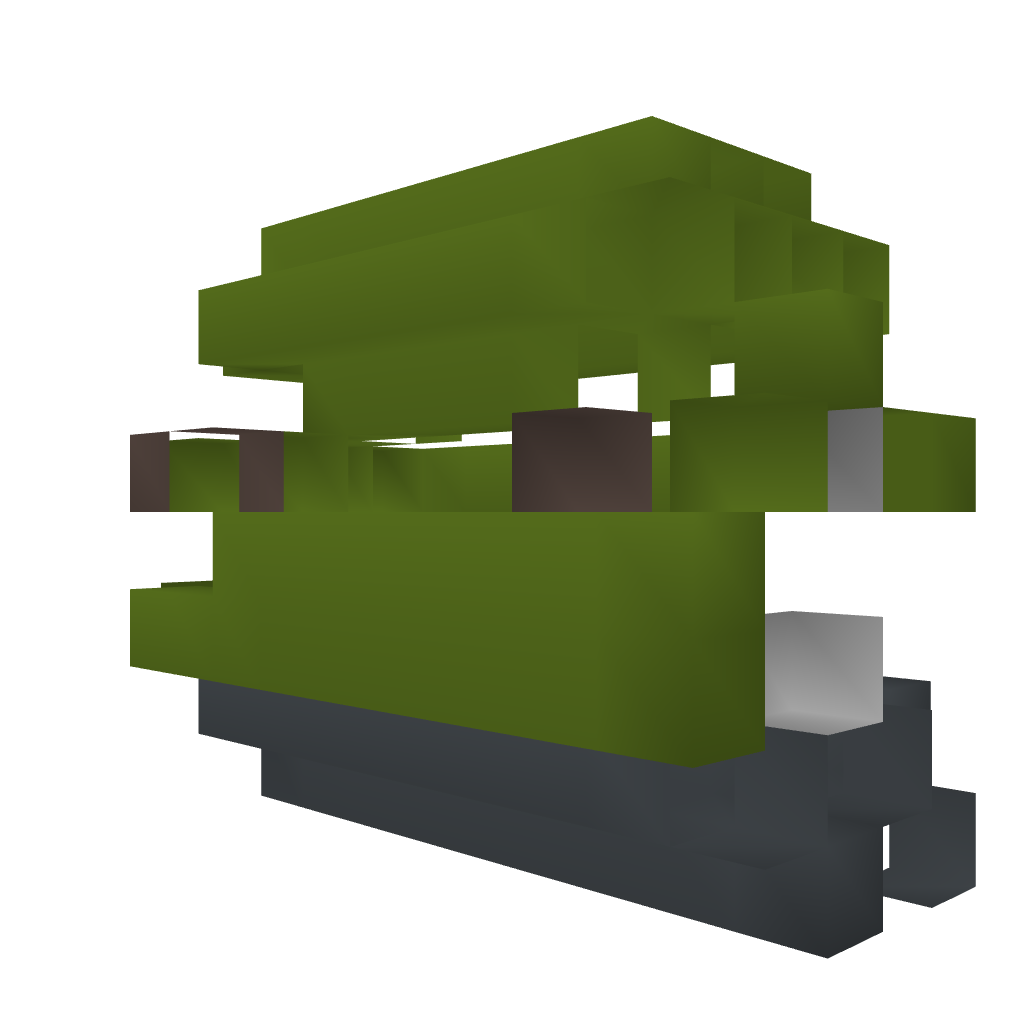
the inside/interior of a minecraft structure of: Small Canon (1-5)